Field crop: tomato
Growth stage: 2
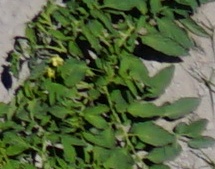
Species: tomato